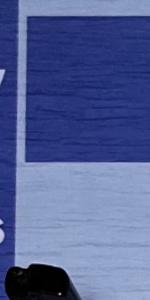
Label: Empty